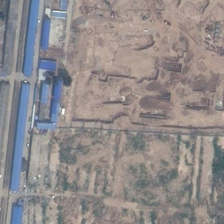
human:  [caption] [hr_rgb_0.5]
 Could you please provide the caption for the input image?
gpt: several long buildings and green trees are near a piece of bareland .

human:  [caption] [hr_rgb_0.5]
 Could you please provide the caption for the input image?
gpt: several long buildings and green trees are near a piece of bareland .

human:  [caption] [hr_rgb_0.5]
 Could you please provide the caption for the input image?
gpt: several long buildings and green trees are near a piece of bareland .

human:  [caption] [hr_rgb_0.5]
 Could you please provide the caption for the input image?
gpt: several long buildings and green trees are near a piece of bareland .

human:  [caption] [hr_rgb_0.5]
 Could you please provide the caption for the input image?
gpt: several long buildings and green trees are near a piece of bareland .